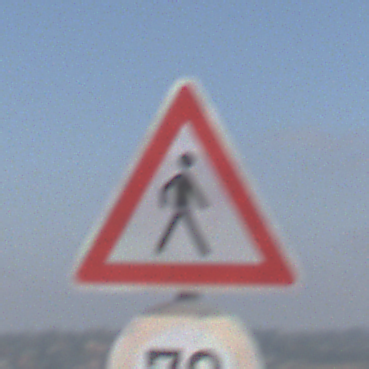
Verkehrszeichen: FussgaengerLinks
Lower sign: Geschwindigkeit70
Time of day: Midday
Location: Outdoor (Nature)
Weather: PartlyCloudy
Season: NotSpecified
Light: Natural